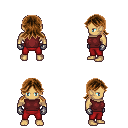
a pixel art fantasy rpg character, male body template, human, tanned skin, maroon sleeveless shirt, red pants, brown loose hair, metal gloves, four views (front, back, left, right), 2x2 character sprite sheet, small pixel art, hard edges, no anti-aliasing